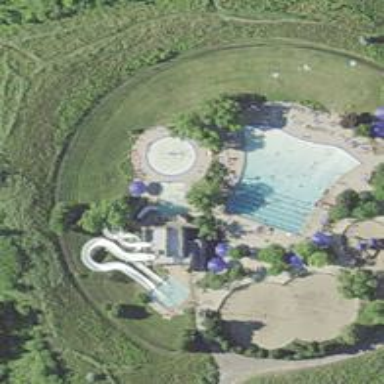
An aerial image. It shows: Body slide in leisure land.